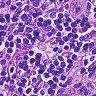
Metastatic tissue present: no